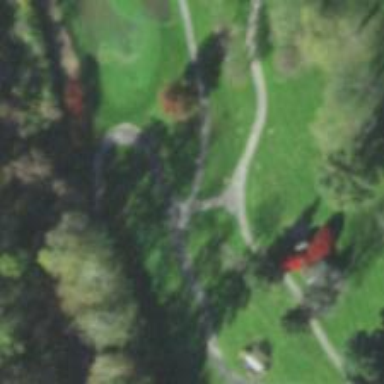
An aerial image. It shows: Path for both roads and golfers.